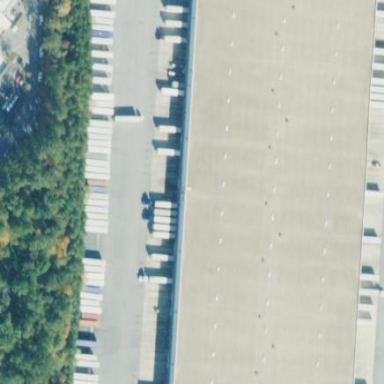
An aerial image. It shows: Warehouse.